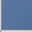
Piece: xx